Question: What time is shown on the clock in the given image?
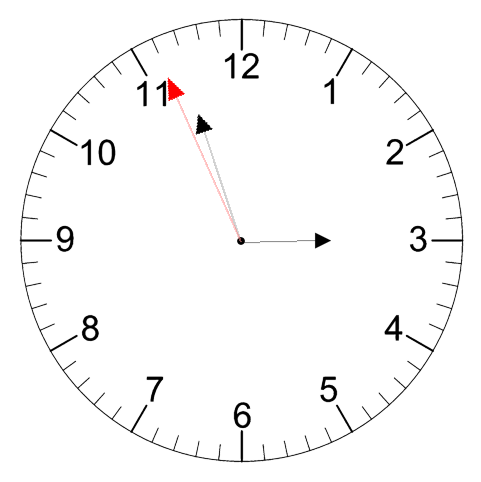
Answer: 02:56:56